Question: Im trying to simulate laser shooting from moving object to another moving object.
If I have two 'Vector3' coordinates (x,y) in move and i need to render 3D Object start from X Finnish in Y (laser).
Something like this.

I have fixed height and depth of object, i dont know a length, i can get it by 'x.distanceTo(y)'. Length will be variable (objects are moving).
It is possible to draw object form X to Y?
What is the ?
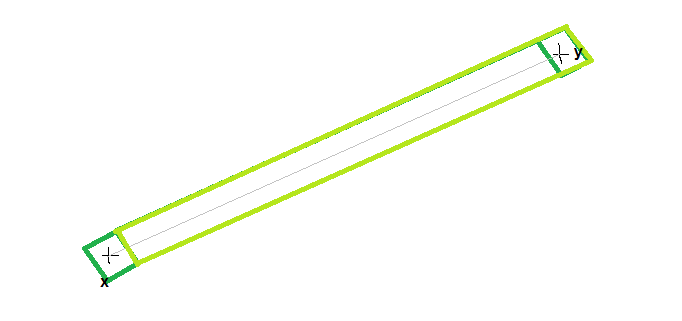
Answer: You can just use a cube and compute it's position, rotation and scale like this:
'''
cube.position.addVectors( x, y ).divideScalar( 2 ); // place cube in the middle
cube.lookAt( y ); // rotate cube so it faces the end position
cube.scale.z = x.distanceTo( y ); // stretch cube
'''